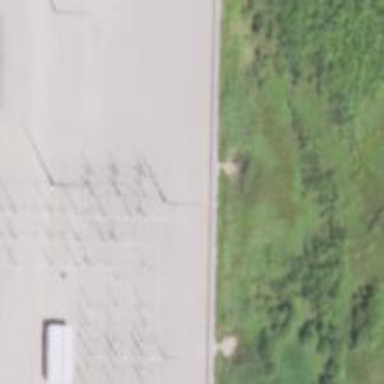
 serving as tower to safeguard against lightning strikes."